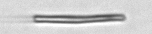
Label: fiber